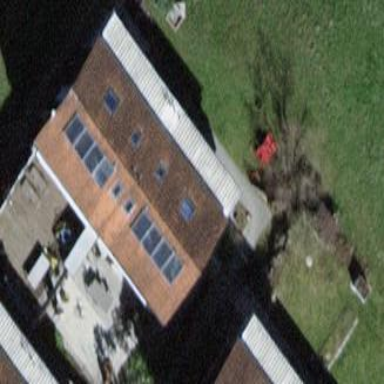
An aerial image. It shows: Semi-detached house.